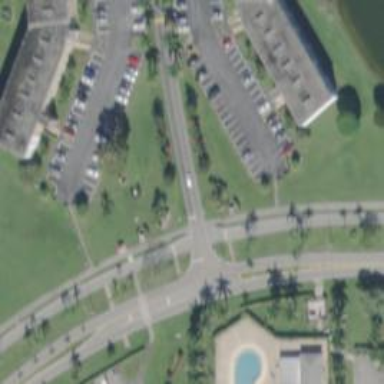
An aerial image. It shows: Crossing on the cycleway.